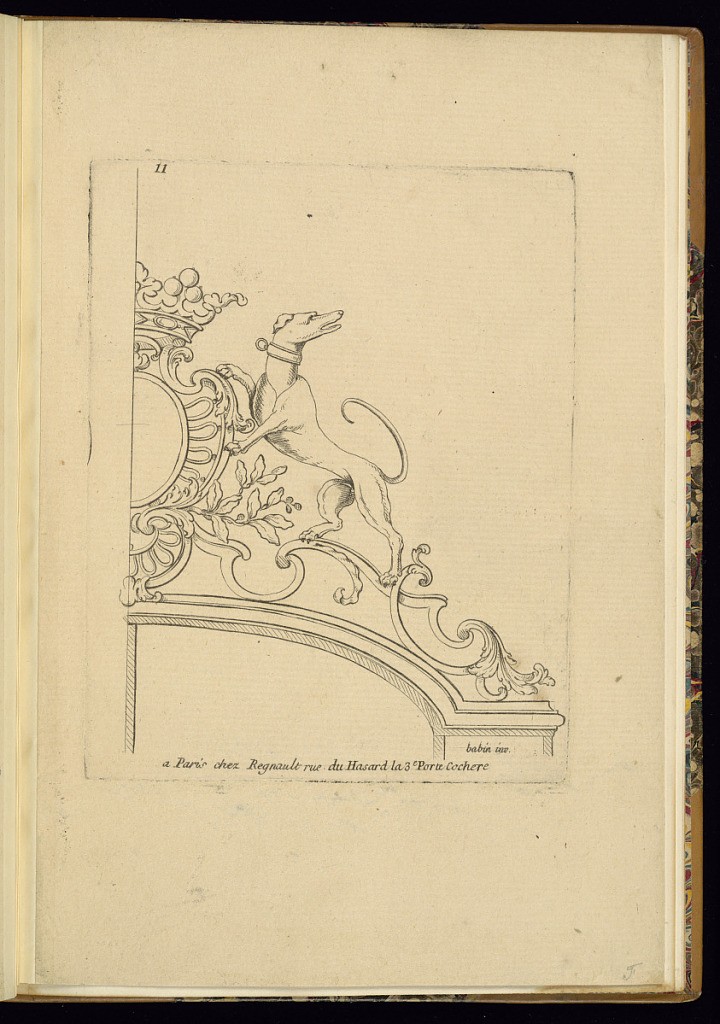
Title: Metalwork Design
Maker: Babin, French, ca. 1750
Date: ca. 1780
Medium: Etching on paper
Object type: Print
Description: Design for ironwork/ metalwork - a dog supporting a coat of arms with scrolling leaf and foliate branches, on the top of a gate. The plate is numbered and signed.